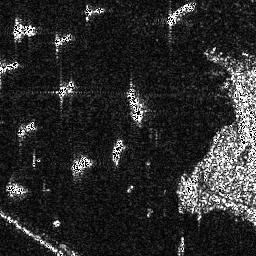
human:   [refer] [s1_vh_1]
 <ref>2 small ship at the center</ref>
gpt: <box>[[26, 59, 35, 67, 0]], [[42, 52, 48, 63, 0]]</box>